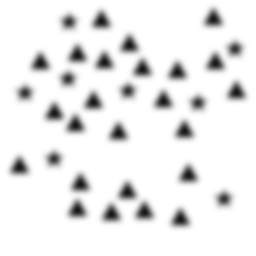
Squares: 0
Triangles: 24
Stars: 8
Total shapes: 32